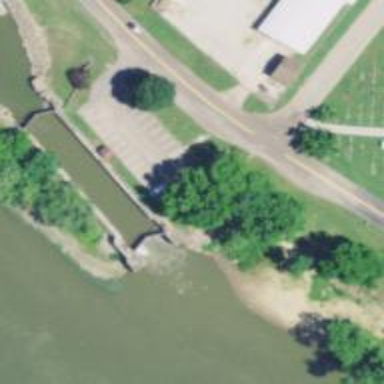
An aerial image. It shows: Lock gate on waterway.